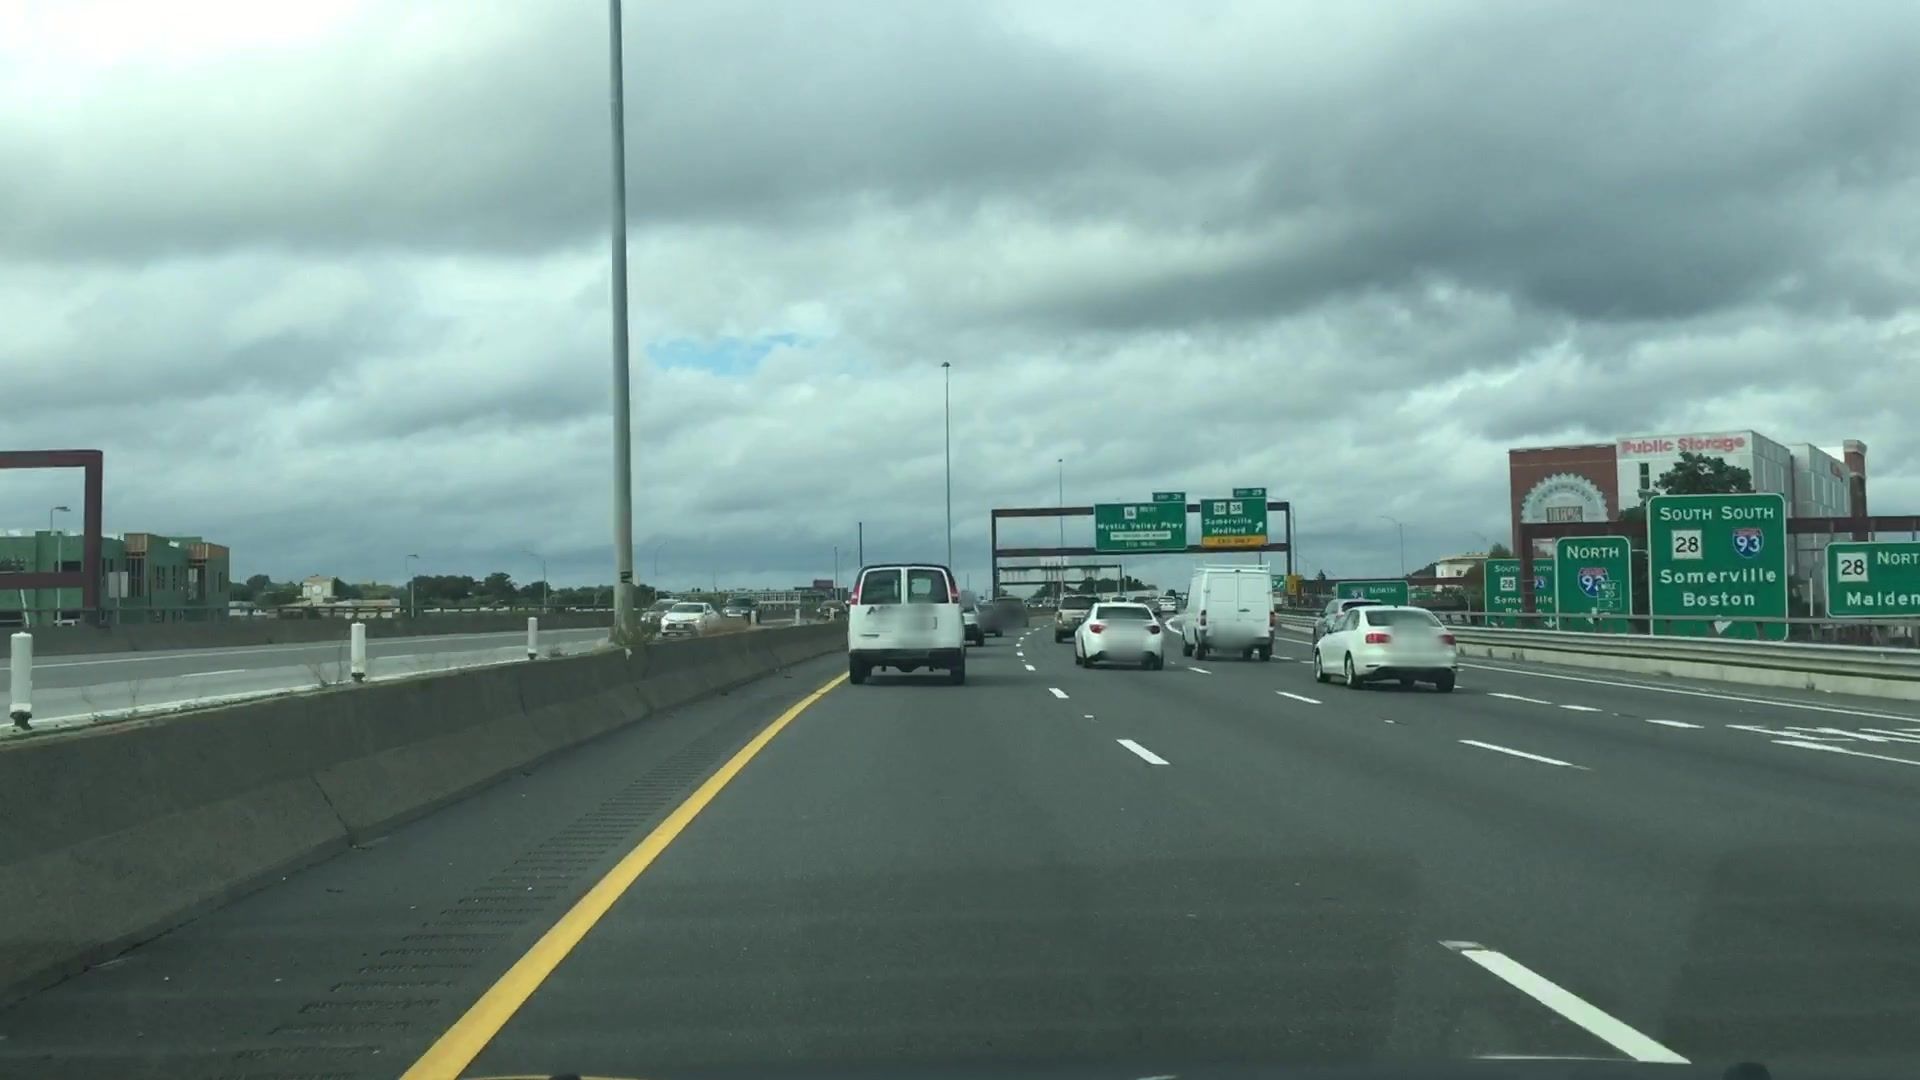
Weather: cloudy
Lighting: day
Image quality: good
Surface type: driving surface
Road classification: motorway
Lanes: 4
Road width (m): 61.0
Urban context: urban centre
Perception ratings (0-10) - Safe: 4.55, Lively: 1.85, Beautiful: 1.06, Boring: 3.87, Depressing: 7.22, Wealthy: 1.06